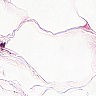
Metastatic tissue present: no